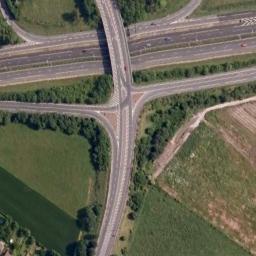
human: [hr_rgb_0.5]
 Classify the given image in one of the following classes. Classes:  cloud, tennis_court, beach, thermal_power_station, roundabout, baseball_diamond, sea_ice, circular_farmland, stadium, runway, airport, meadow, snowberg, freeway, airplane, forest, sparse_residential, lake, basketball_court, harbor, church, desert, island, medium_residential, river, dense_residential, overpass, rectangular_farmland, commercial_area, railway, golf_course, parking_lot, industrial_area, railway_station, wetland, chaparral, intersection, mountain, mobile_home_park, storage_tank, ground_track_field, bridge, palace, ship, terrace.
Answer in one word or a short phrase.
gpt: overpass